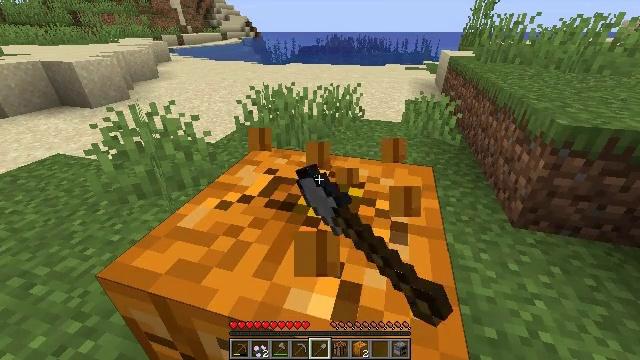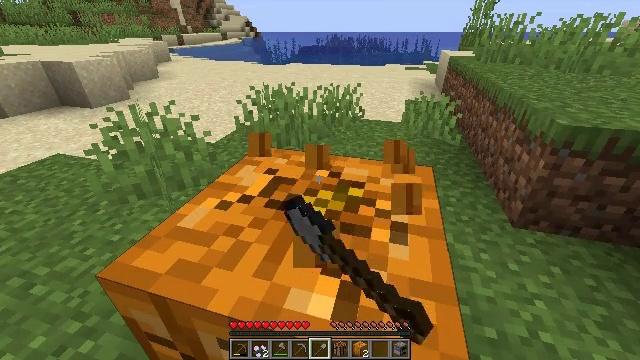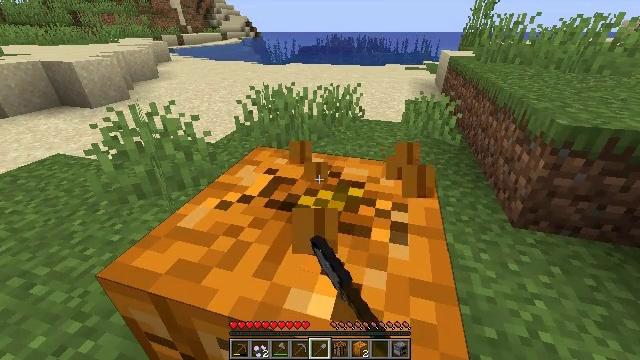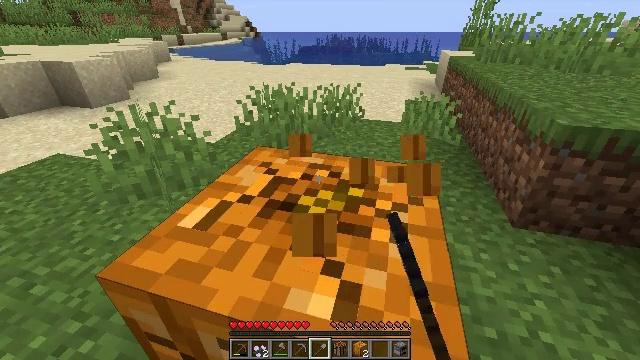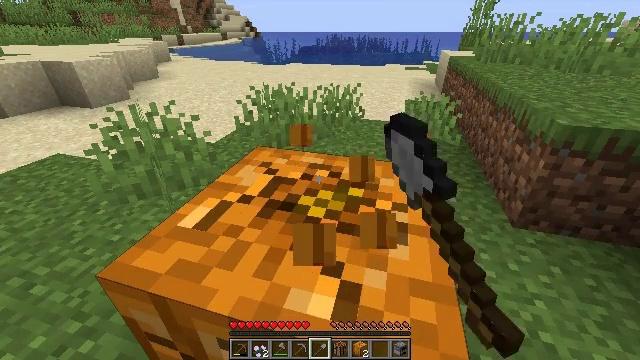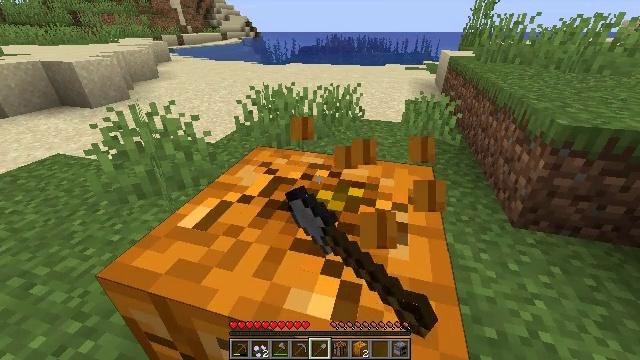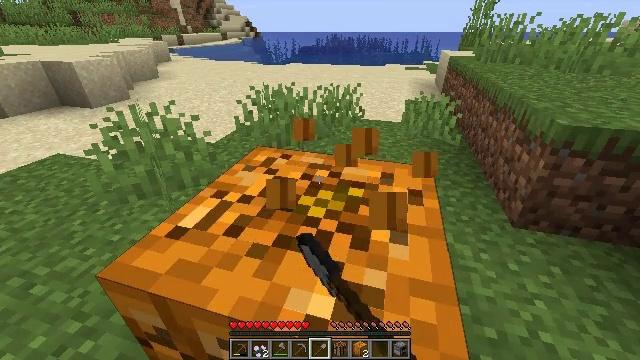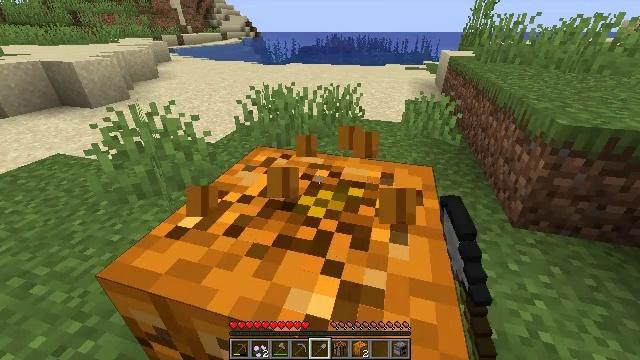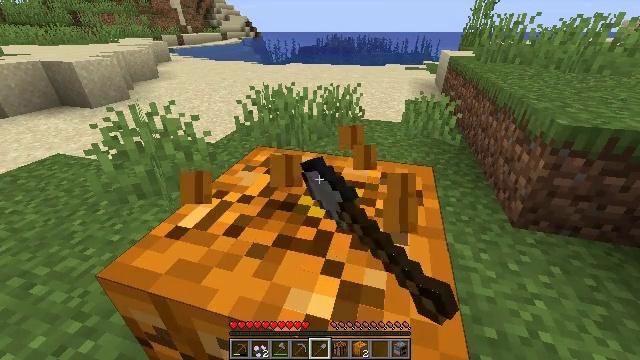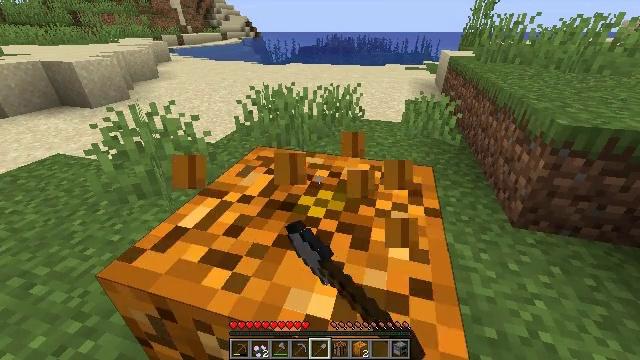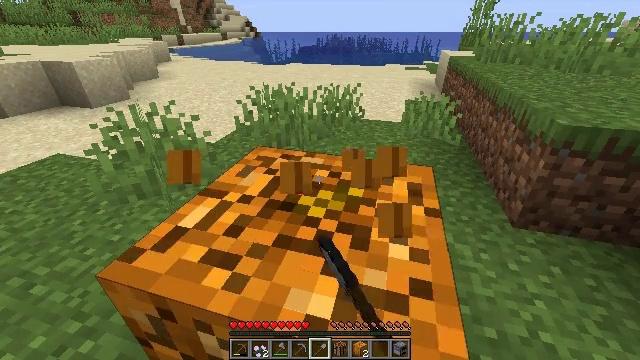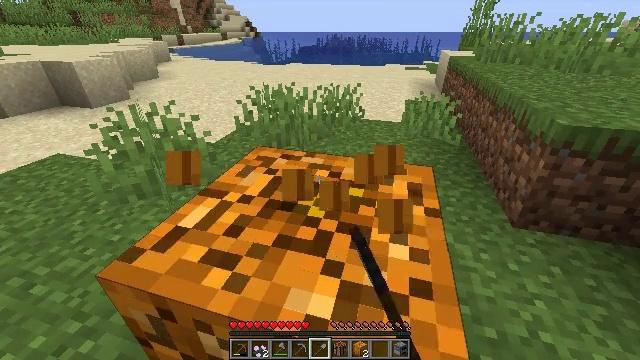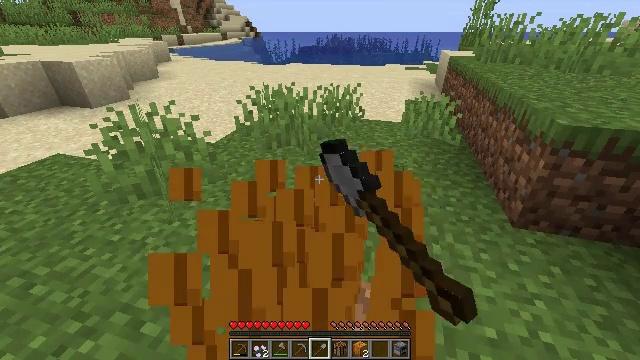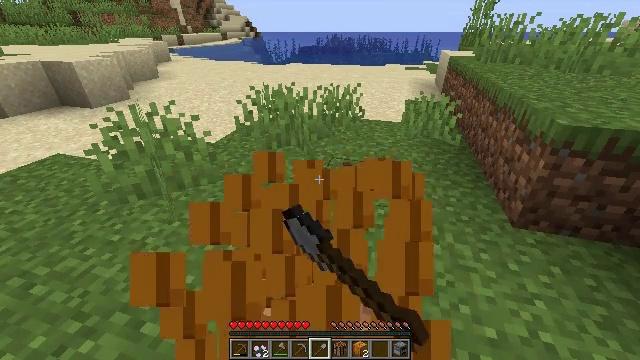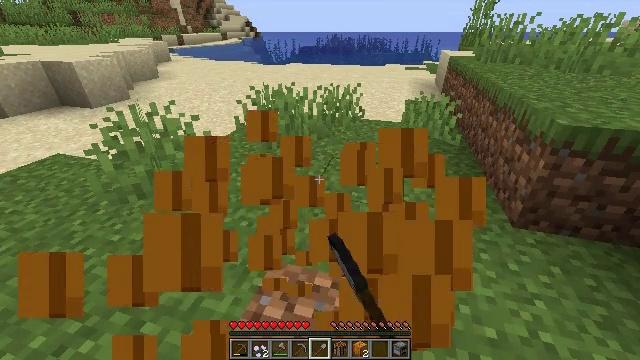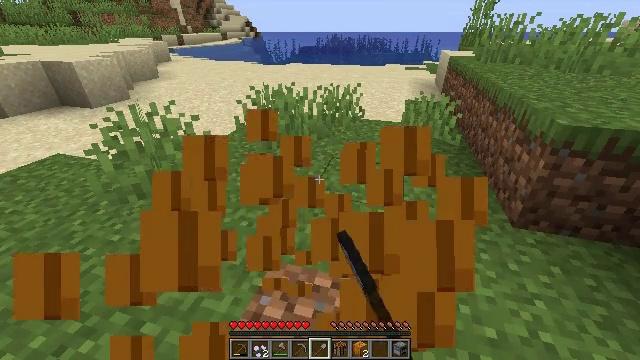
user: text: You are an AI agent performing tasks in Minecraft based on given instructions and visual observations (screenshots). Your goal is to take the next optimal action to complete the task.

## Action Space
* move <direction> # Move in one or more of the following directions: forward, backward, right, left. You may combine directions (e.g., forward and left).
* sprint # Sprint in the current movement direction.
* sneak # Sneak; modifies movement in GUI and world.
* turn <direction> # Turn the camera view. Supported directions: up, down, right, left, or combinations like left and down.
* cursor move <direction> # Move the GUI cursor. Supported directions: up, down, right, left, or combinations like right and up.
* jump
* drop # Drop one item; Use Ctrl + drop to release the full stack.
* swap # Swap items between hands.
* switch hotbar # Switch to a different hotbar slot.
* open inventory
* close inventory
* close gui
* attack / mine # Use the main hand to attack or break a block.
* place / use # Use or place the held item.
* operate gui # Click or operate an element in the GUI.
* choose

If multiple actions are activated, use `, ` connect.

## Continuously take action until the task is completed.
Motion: motion action
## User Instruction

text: Break the pumpkin to collect it.
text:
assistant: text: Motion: attack / mine
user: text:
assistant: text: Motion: attack / mine
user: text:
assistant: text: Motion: attack / mine
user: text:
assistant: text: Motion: attack / mine
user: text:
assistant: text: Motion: attack / mine
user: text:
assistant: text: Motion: attack / mine
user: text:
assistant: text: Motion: attack / mine
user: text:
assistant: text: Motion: attack / mine
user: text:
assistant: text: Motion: attack / mine
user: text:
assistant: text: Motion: attack / mine
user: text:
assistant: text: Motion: attack / mine
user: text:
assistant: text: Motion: attack / mine
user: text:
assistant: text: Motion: attack / mine
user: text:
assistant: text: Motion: attack / mine
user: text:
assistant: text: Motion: attack / mine
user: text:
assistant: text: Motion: attack / mine
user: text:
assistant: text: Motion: attack / mine
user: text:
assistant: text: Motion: move forward, attack / mine
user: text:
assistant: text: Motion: move forward, attack / mine
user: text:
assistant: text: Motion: move forward
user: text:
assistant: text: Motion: move forward
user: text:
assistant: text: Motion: move forward
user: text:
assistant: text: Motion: no_op
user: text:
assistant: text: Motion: no_op
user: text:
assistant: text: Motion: no_op
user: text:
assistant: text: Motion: turn left and up
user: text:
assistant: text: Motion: turn left and up
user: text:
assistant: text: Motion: turn left and up
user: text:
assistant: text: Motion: turn left and up
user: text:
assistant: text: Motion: turn left and up